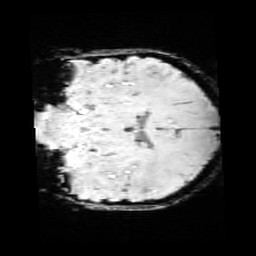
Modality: SWI
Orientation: coronal
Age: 11
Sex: female
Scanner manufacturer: siemens
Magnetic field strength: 3 T
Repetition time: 0.027 s
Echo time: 0.02 s